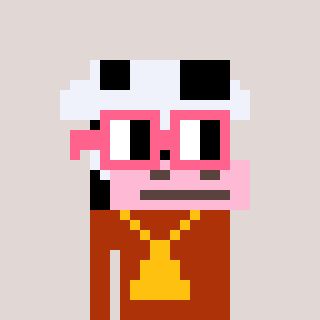
a pixel art character with square pink glasses, a cow-shaped head and a hotbrown-colored body on a warm background